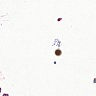
Metastatic tissue present: no